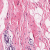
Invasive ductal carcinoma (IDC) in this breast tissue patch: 0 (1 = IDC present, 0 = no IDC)